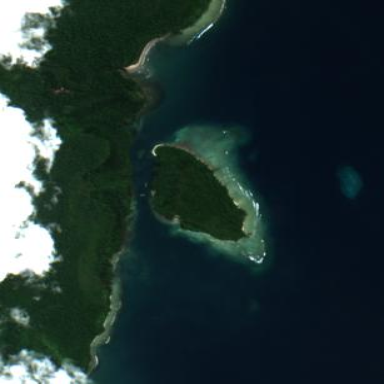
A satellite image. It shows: Islet located along the natural coastline.